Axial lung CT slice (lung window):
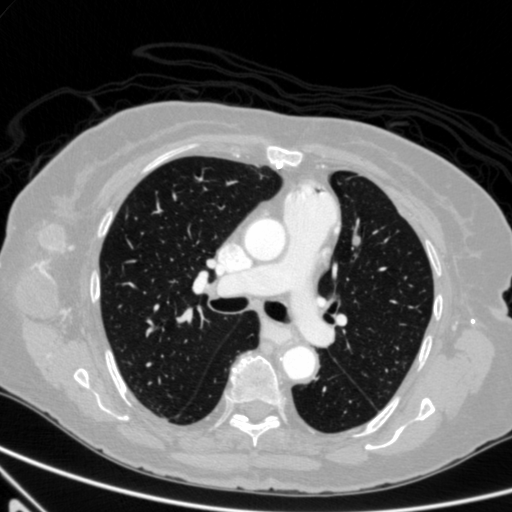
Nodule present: yes
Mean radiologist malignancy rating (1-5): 4